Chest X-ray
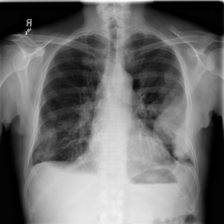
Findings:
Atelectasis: negative
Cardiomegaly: negative
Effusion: negative
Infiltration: negative
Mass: positive
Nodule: negative
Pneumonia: negative
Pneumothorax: negative
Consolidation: negative
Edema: negative
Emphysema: negative
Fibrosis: negative
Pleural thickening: negative
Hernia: negative